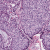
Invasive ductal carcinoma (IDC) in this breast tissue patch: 1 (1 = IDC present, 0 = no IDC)